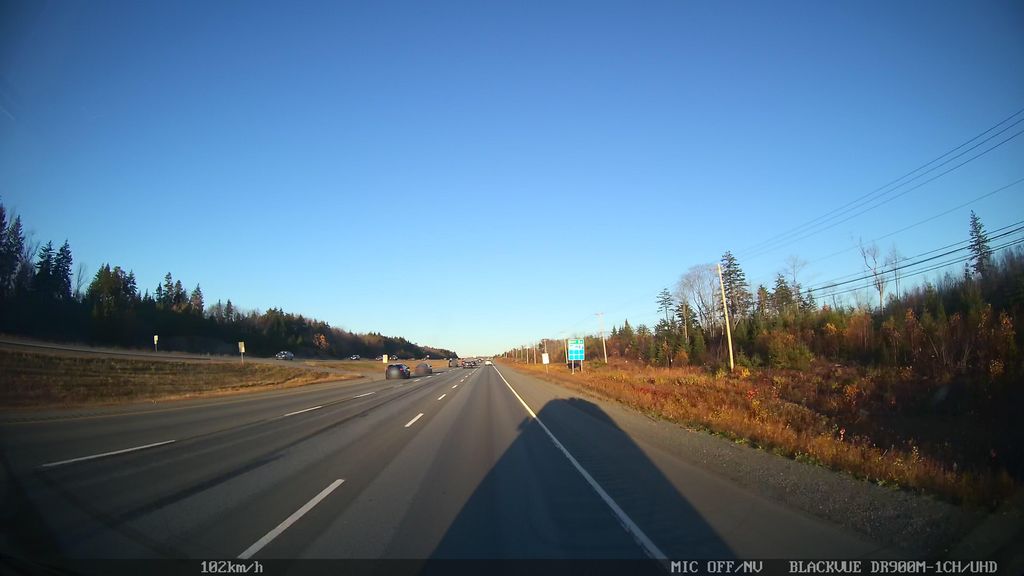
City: halifax